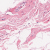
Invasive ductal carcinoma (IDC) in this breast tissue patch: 0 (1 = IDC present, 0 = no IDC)